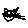
Label: cat